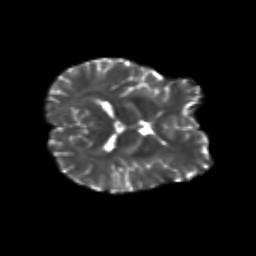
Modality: T2w
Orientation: axial
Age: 26
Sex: female
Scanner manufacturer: siemens
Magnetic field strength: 3 T
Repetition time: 3.5 s
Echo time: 0.125 s